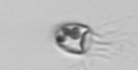
Label: Balanion